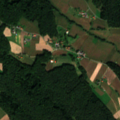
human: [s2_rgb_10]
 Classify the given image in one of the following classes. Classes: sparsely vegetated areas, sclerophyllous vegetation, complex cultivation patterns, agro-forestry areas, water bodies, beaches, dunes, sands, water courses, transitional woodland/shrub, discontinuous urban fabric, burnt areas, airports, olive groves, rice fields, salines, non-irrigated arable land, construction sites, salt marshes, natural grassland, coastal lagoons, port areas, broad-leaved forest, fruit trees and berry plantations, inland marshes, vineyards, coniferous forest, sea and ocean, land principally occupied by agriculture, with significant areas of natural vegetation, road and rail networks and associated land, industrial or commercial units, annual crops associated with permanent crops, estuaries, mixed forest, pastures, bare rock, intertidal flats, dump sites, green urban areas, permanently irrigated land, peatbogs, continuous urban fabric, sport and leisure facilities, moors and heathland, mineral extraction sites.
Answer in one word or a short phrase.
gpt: complex cultivation patterns, broad-leaved forest, mixed forest